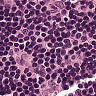
Metastatic tissue present: no